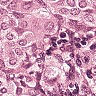
Metastatic tissue present: yes